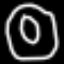
Label: donut